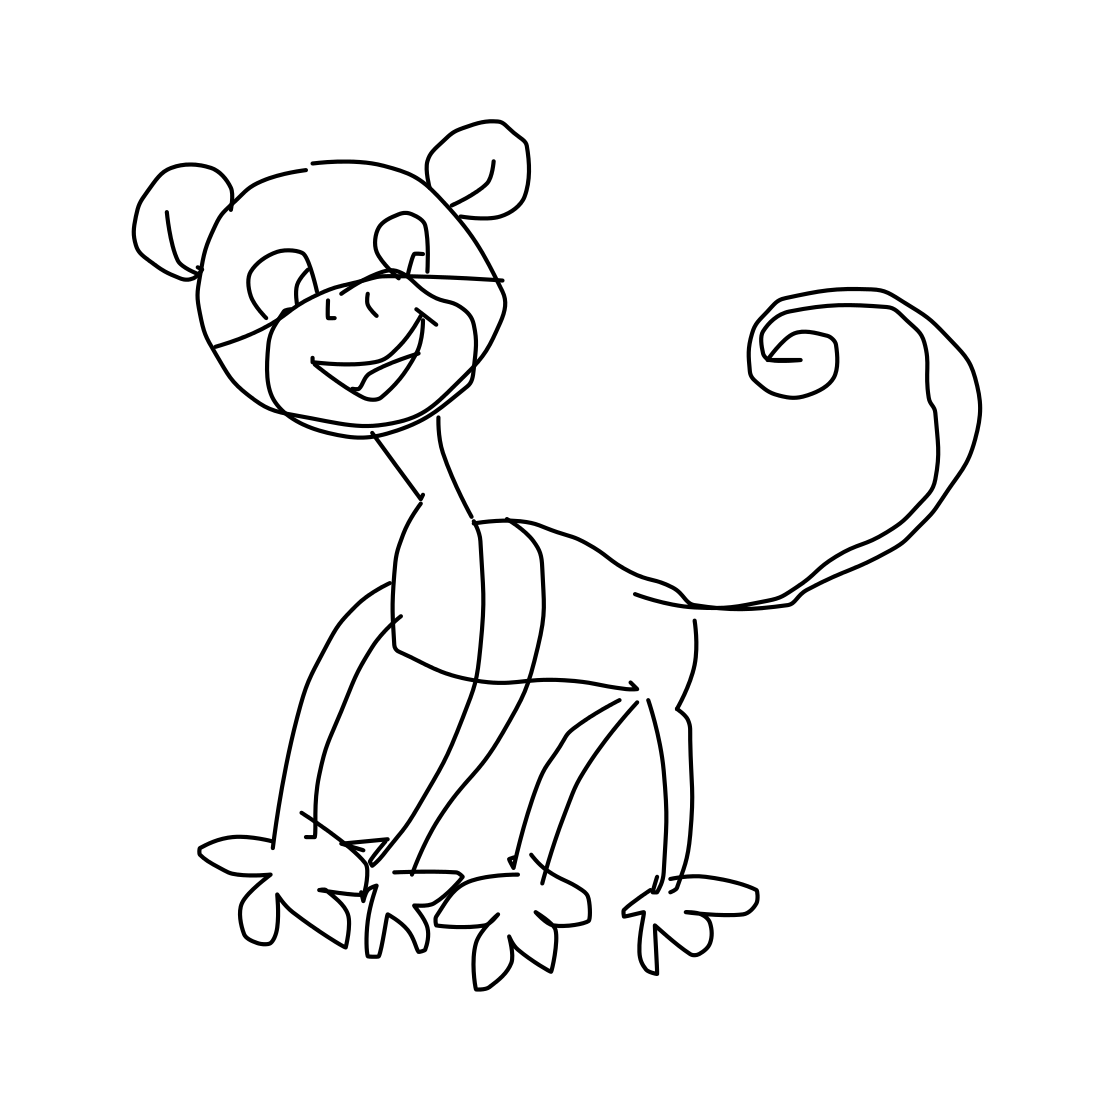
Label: monkey